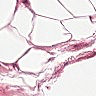
Metastatic tissue present: no